Question: - '%20'- '%20''Canny Edge Detector'- '%15'-
'''
train= pd.read_csv("C:/Users/yazilim1/Desktop/Jupyter/cifar-10/trainLabels.csv")
for i in range(len(train.index)):
train.iloc[i,0] = str( train.iloc[i,0])+".png"
# print(train.iloc[i,0]
# Create a train data with Data Generator
train_gen = ImageDataGenerator(rotation_range=45, rescale=1./255, horizontal_flip=True)
train_data = train_gen.flow_from_dataframe(dataframe= train, directory = ("C:/Users/yazilim1/Desktop/Jupyter/cifar-10/train/edges"), x_col="id" , y_col="label",seed = 42,
batch_size = 64, shuffle = True, class_mode="categorical",target_size = (32, 32), color_mode="grayscale")
#Create a Verify data with Data Generator
verify_data = train_gen.flow_from_dataframe(dataframe= train, directory = ("C:/Users/yazilim1/Desktop/Jupyter/cifar-10/train/edges"), x_col="id" , y_col="label",seed = 42,
batch_size = 64, shuffle = True, class_mode="categorical",target_size = (32, 32), color_mode="grayscale")
'''
In here when you look at the folder path:'"C:/Users/yazilim1/Desktop/Jupyter/cifar-10/train/edges"', I am using edges of the images.
I change the input from there from normal images to edges.And of course when I use edges I don't use 'color_mode="grayscale"'.
Here is the model:
'''
#Create Model
model = Sequential()
model.add(Conv2D(32,(3,3), input_shape=(32,32,1) ))
model.add(Activation("relu"))
model.add(MaxPooling2D(pool_size=(2,2)))
model.add(Conv2D(64,(3,3)))
model.add(Activation("relu"))
model.add(MaxPooling2D(pool_size=(2,2)))
model.add(Conv2D(128,(3,3)))
model.add(Activation("relu"))
model.add(MaxPooling2D(pool_size=(2,2)))
model.add(Flatten())
model.add(Dense(64))
model.add(Flatten())
model.add(Dense(1))
model.add(Dense(10,Activation("softmax")))
model.compile(loss='categorical_crossentropy', optimizer="adam", metrics =['accuracy'])
#Model fit
STEP_SIZE_TRAIN=train_data.n // train_data.batch_size
STEP_SIZE_VALID= verify_data.n // verify_data.batch_size
model.fit(train_data,
steps_per_epoch=STEP_SIZE_TRAIN,
validation_data=verify_data,
validation_steps=STEP_SIZE_VALID,
epochs=2,
verbose=1
)
score = model.evaluate(verify_data)
print('Test loss:', score[0])
print('Test accuracy:', score[1])
'''
And here is how edges and grayscale images look like for an additional information:

- -
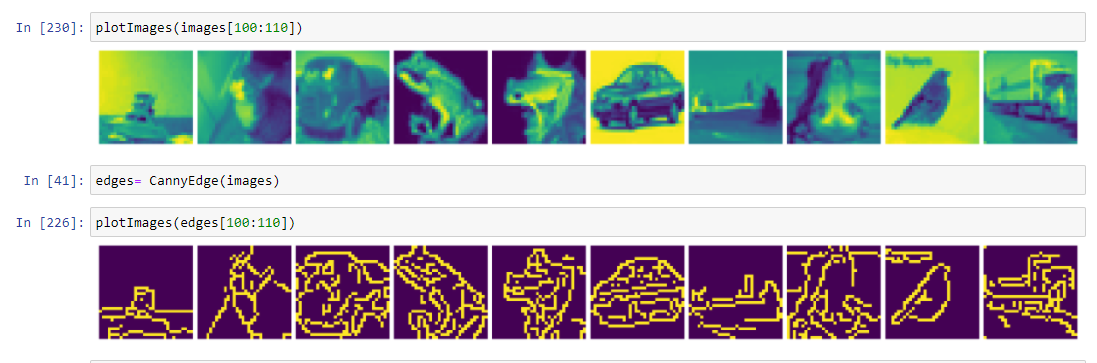
Answer: CIFAR-10 is a difficult dataset to generalize with 90%+ accuracy. You can try:
- - - - -
After flattening you can use Dense layers like this, you didn't pass any activations to your dense layers at the end:
'''
model.add(Flatten())
model.add(Dense(256, activation = tf.nn.relu))
model.add(Dense(128, activation = tf.nn.relu))
model.add(Dense(10,Activation("softmax")))
'''